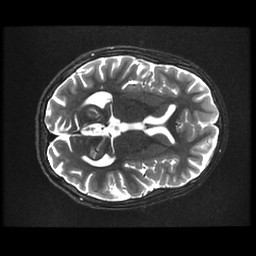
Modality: T2w
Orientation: axial
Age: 12
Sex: female
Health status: ill
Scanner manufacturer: ge
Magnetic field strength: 3 T
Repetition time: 7.5 s
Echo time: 0.1015 s